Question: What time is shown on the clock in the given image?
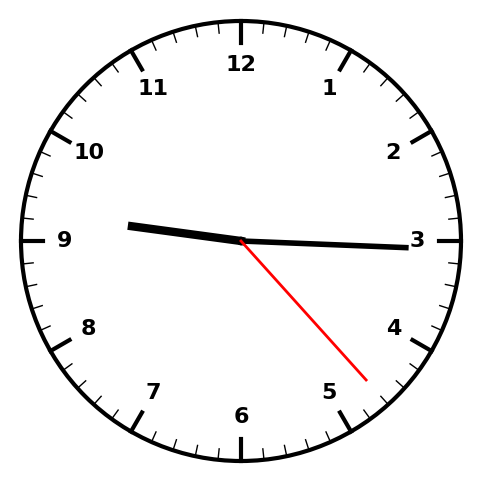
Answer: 09:15:23